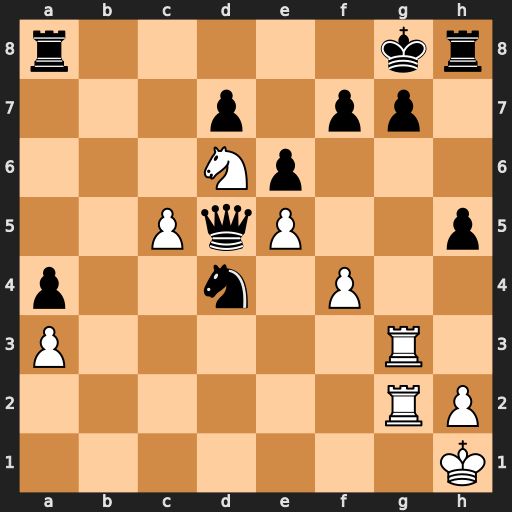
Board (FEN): r5kr/3p1pp1/3Np3/2PqP2p/p2n1P2/P5R1/6RP/7K
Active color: w
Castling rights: -
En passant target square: -
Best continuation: Rxg7+ Kf8 Rxf7#